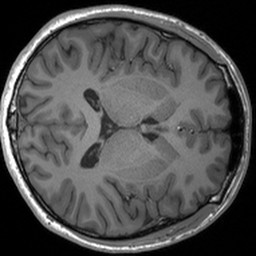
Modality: T1w
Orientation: axial
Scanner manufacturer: siemens
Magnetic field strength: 3 T
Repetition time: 1.54 s
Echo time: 0.00234 s